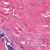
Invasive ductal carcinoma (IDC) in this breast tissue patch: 0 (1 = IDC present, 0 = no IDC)